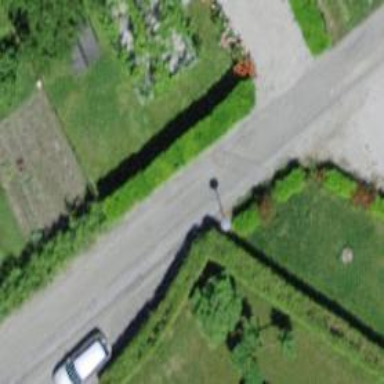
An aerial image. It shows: Hedge barrier.